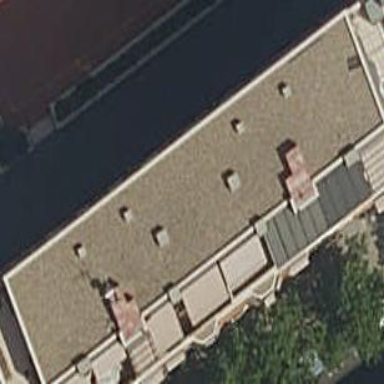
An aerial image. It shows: Part of building.